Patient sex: F
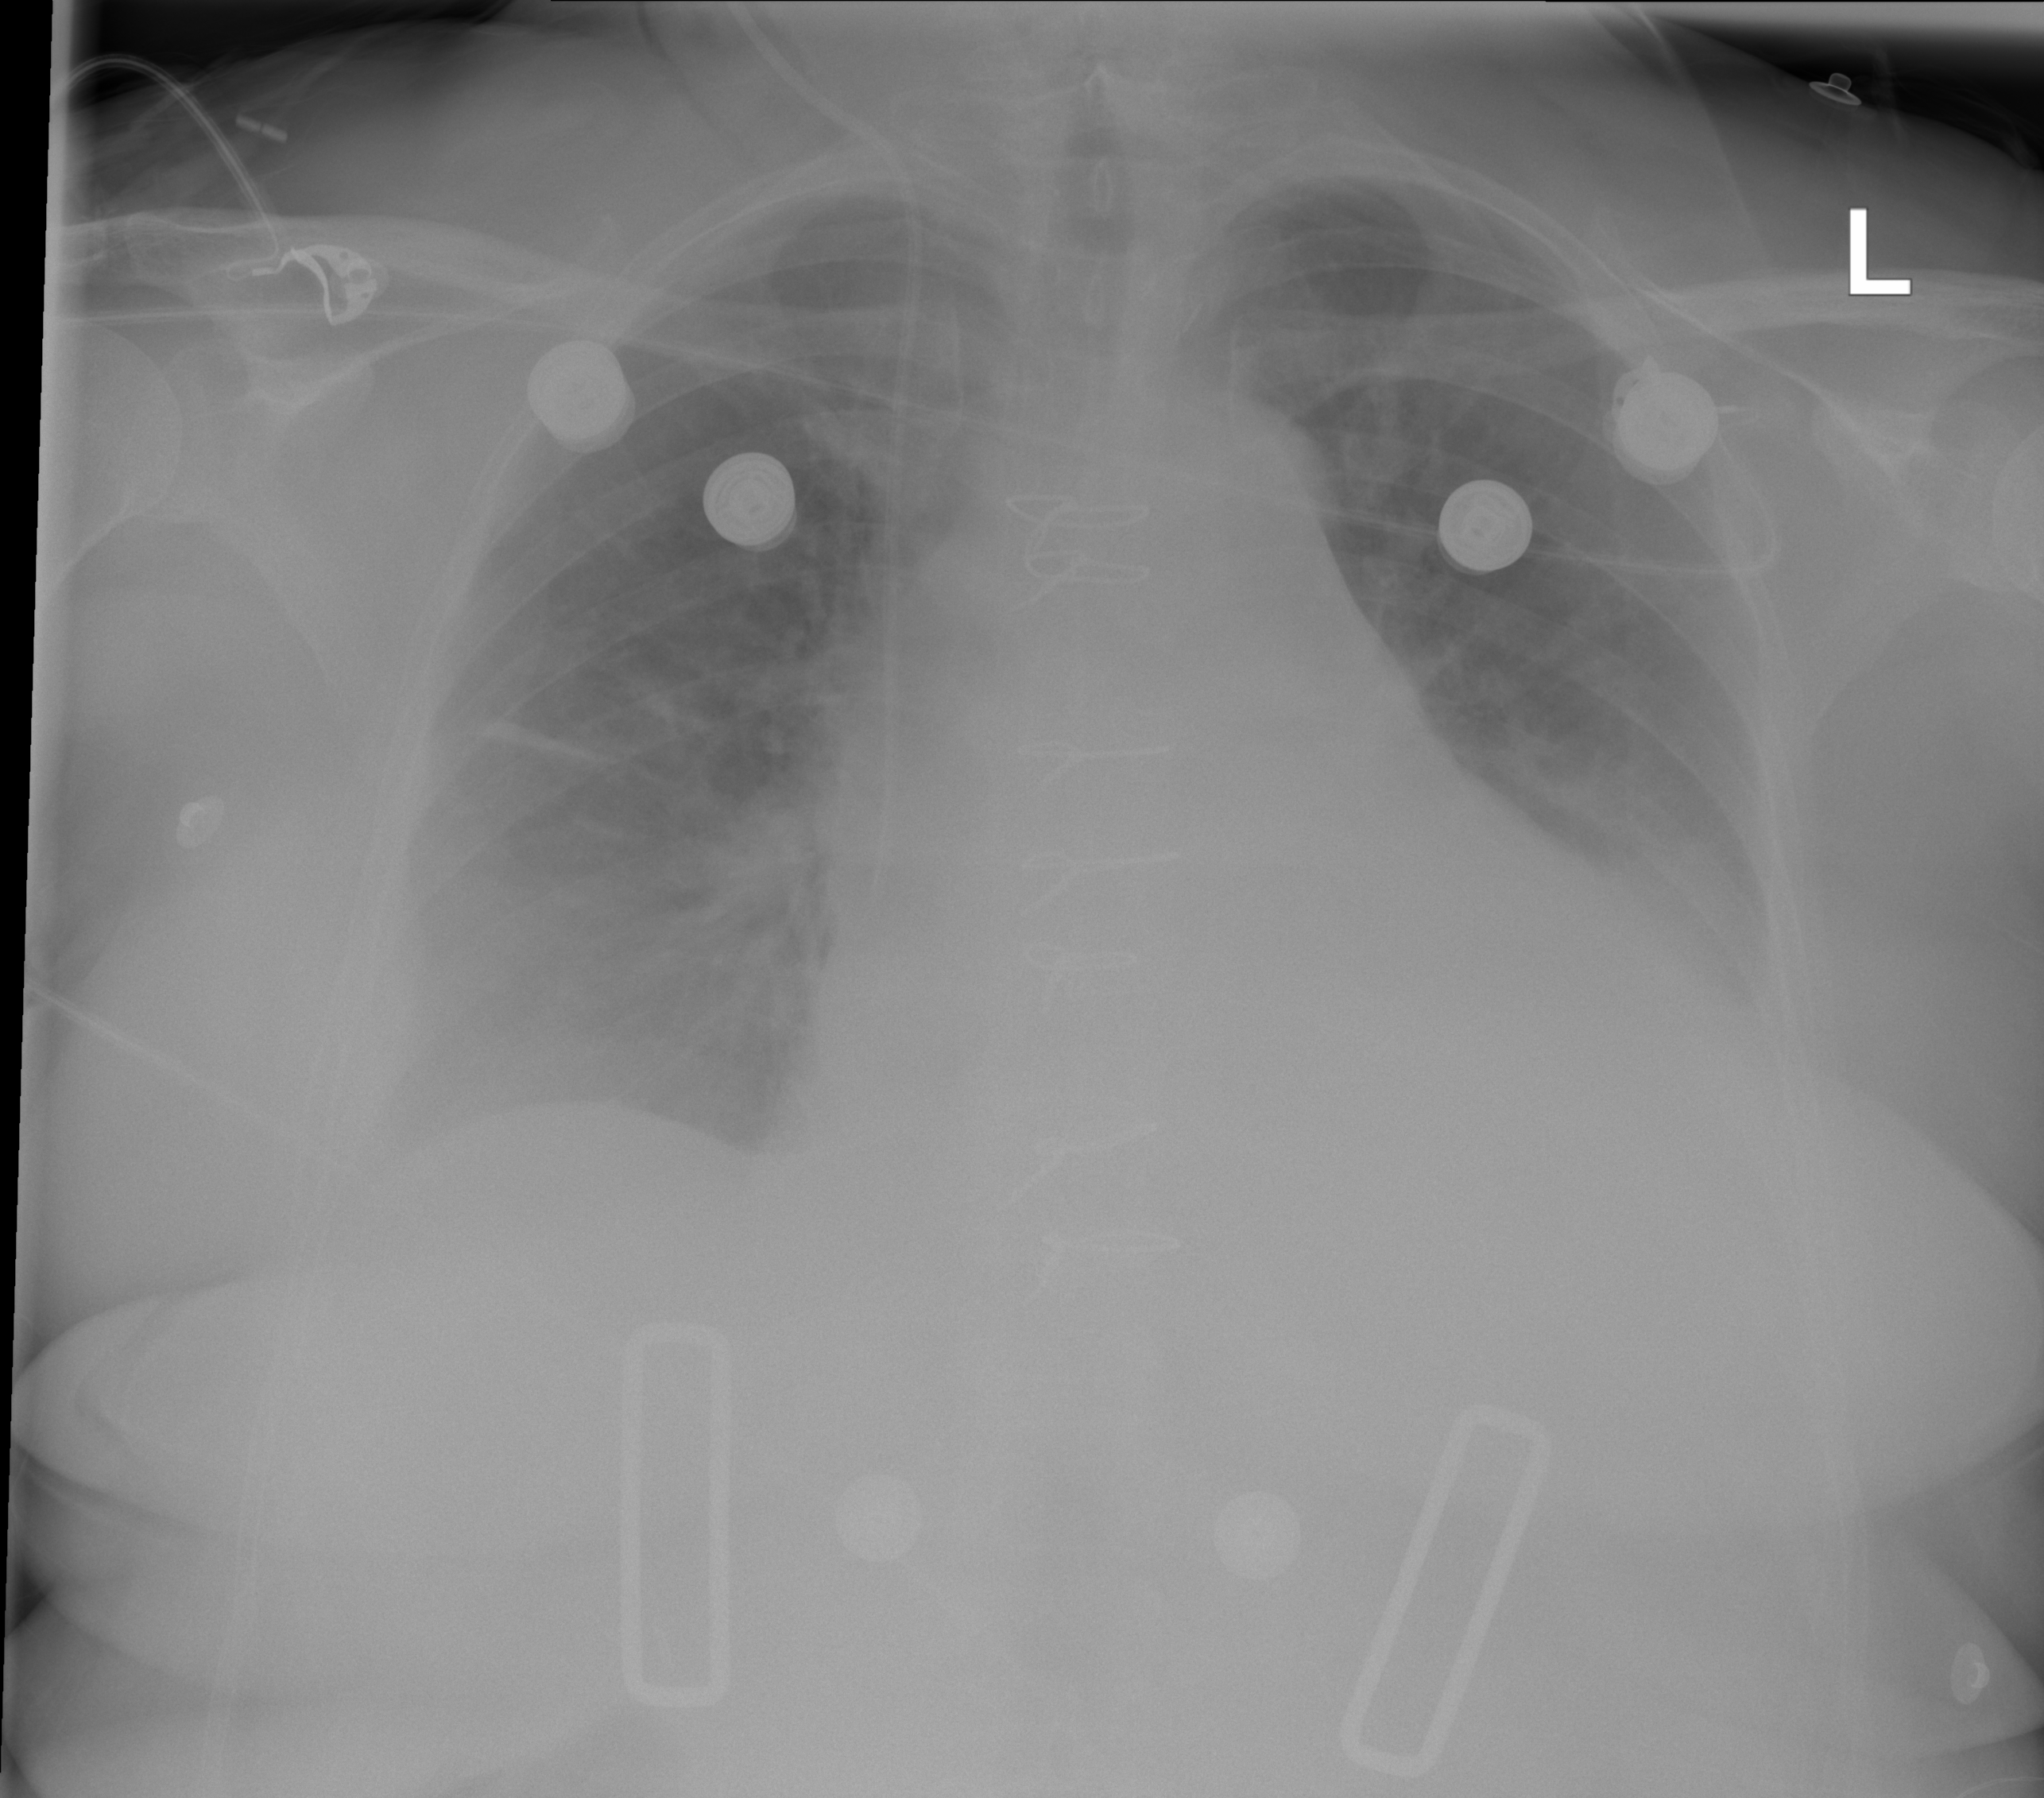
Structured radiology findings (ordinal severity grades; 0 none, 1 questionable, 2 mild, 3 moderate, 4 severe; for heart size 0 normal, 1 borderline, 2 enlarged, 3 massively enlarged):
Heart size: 2
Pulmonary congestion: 2
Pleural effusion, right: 0
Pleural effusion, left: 3
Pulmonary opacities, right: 0
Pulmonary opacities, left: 0
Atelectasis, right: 2
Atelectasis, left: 2